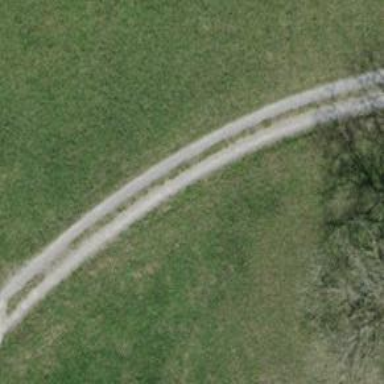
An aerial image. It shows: Compacted track road with grade3 tracktype.